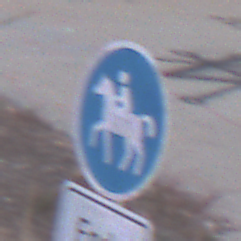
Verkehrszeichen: Reitweg
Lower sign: HinweisDurchVerbaleAngabe2
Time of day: SunriseSunset
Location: Outdoor (Suburban)
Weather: PartlyCloudy
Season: NotSpecified
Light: Natural